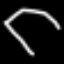
Label: diamond